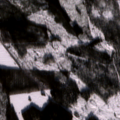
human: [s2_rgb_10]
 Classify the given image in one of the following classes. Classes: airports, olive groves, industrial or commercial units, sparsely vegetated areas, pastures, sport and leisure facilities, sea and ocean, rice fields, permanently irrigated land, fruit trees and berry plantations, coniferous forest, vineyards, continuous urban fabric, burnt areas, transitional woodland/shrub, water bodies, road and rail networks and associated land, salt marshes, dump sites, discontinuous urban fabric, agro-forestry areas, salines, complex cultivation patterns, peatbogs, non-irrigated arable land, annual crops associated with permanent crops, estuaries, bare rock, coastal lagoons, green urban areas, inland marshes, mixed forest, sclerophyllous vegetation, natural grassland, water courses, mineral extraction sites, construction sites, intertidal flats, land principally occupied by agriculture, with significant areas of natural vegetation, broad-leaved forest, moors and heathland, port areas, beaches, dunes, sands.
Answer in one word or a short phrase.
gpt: coniferous forest, mixed forest, transitional woodland/shrub